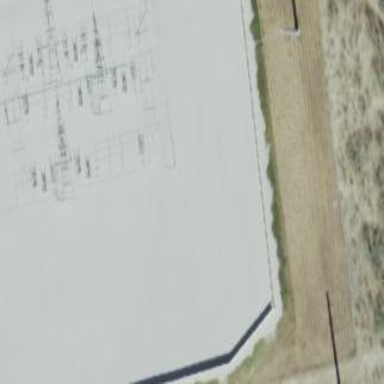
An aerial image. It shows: Outdoor power substation with fence surrounding it. The substation operates at the transmission level.